Current action and preconditions to check: trajectory_clear

Your task: For each precondition in the list above, predict whether it will hold at this action.

Consider the current scene as observed from the mobile robot's camera, and analyze the predicted future states of all dynamic agents (e.g., people, animals, vehicles, or any moving entities) within the NEXT SECOND.

IMPORTANT: Only answer "very likely" if you are absolutely certain—based on strong, clear evidence—that a dynamic agent will violate the precondition in the predicted future state. Do NOT answer "very likely" for unlikely, ambiguous, or low-probability risks.

Ask yourself for each precondition: Is there a high probability, with clear and convincing evidence, that the predicted future states of any dynamic agent will interfere with the predicted future state of the currently executing action within the NEXT SECOND, causing that precondition to fail?

Assess the risk level based on these predictions. Use "likely" or "very likely" if motions create a clear risk of interference.

Use "neutral" or "improbable" if agents are nearby but their predicted paths are clearly diverging or non-conflicting.

Failure Risk Categories: "very improbable", "improbable", "neutral", "likely", "very likely"

Answer Format: Output ONLY the probability_of_failure value from these categories: "very improbable", "improbable", "neutral", "likely", "very likely"

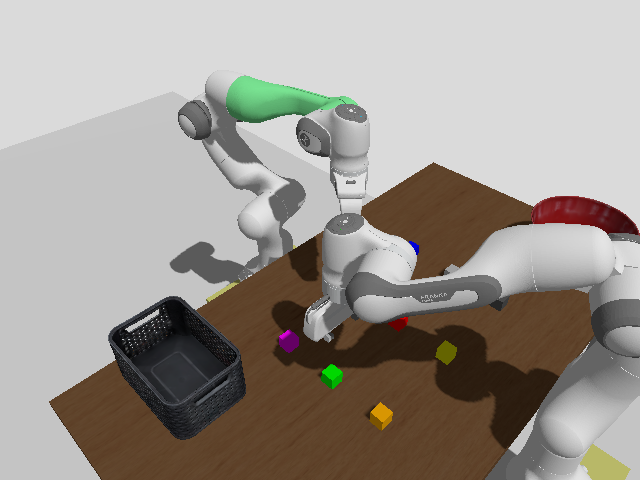

Answer: improbable